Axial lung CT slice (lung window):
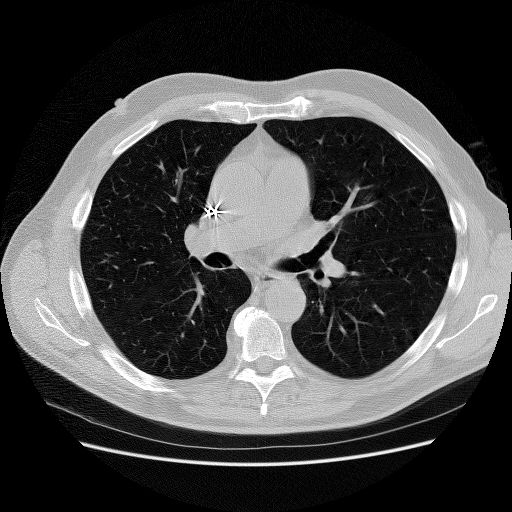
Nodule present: no